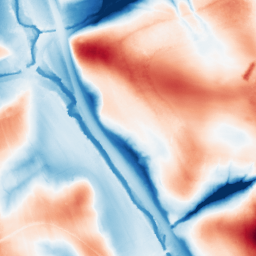
Category: edge_preserving
Decomposition family: guided
Decomposition parameters: radius: 32
eps: 0.01
Upsampling method: regularized
Upsampling parameters: scale: 2
lambda_reg: 0.001
Upsampling scale: 2